Interaction volume radius: 5 \u00c5
Interaction volume height: 15 \u00c5
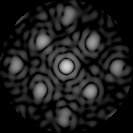
Disorder parameter: 0.2663